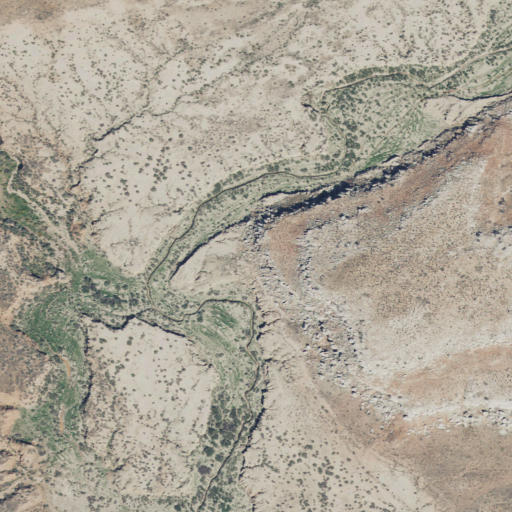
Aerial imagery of valley in Utah named Yellow Cat Wash containing shrub and grassland